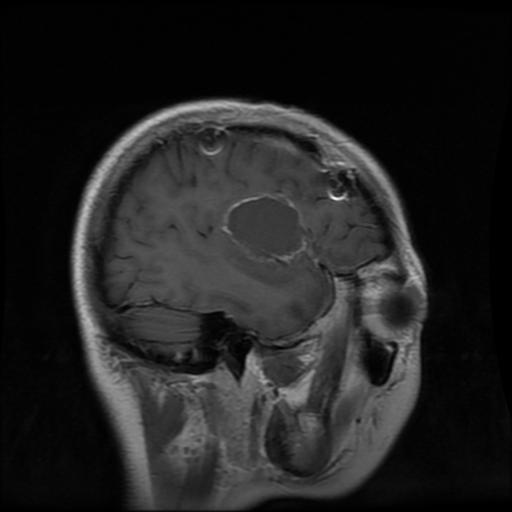
Label: glioma